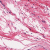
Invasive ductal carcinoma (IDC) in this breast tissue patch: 0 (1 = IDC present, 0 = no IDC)